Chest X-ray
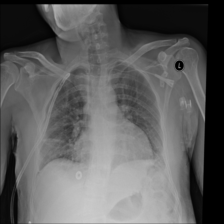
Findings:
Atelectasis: positive
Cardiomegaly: negative
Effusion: negative
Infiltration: negative
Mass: negative
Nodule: negative
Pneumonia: negative
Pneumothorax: negative
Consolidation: negative
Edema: negative
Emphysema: negative
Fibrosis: negative
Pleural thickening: negative
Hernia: negative